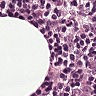
Metastatic tissue present: yes